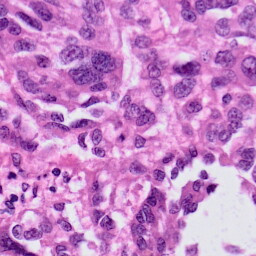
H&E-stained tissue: Skin